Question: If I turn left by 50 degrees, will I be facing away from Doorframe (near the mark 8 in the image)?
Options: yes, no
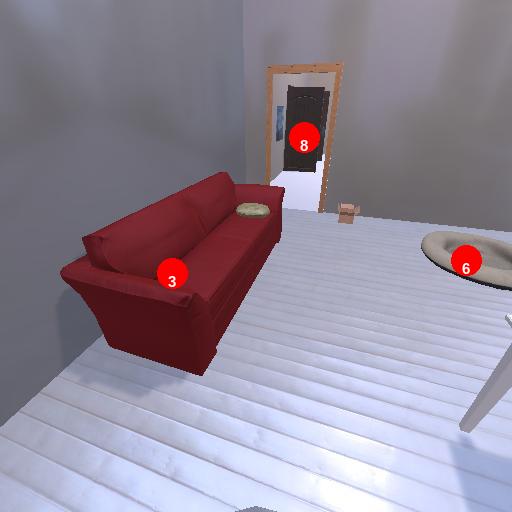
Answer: yes